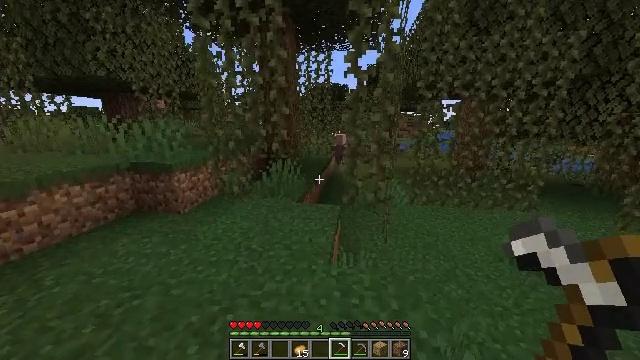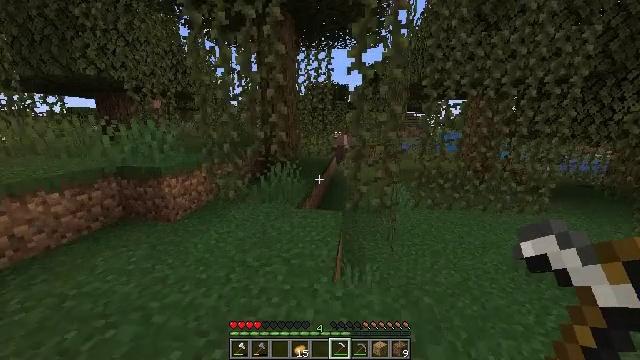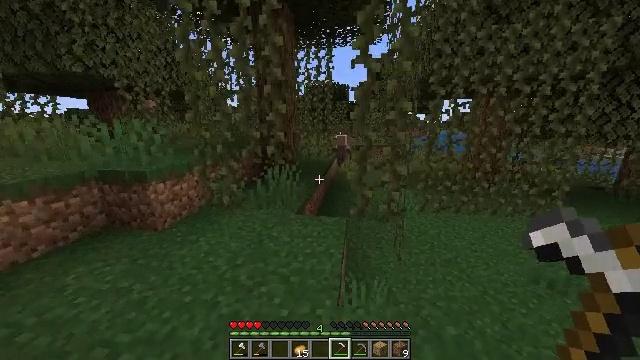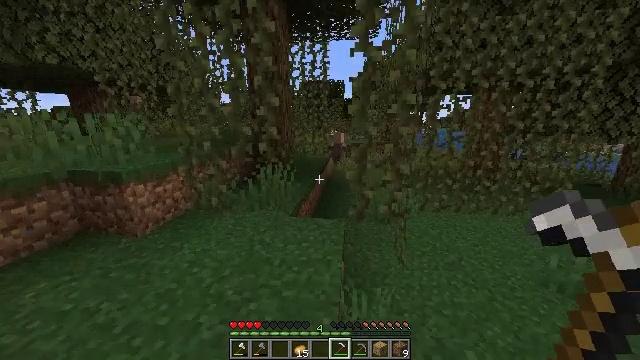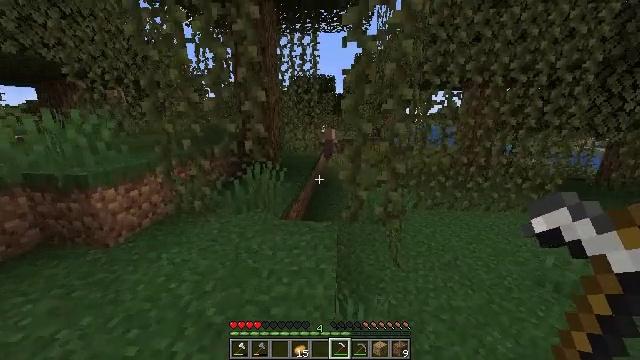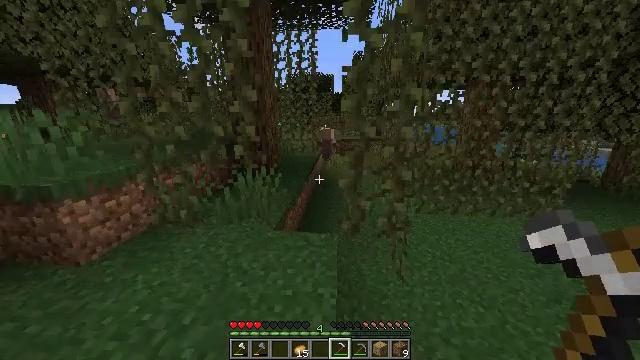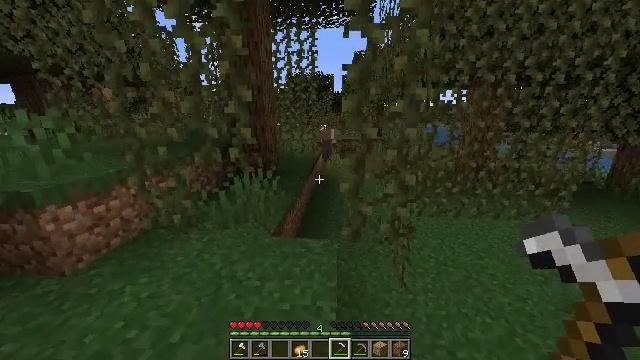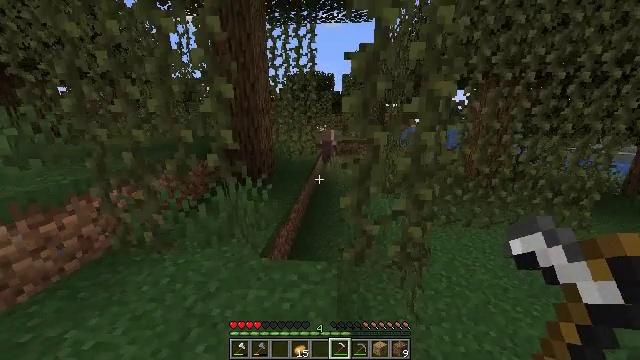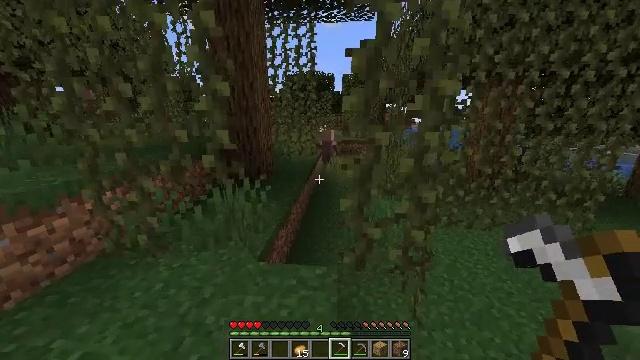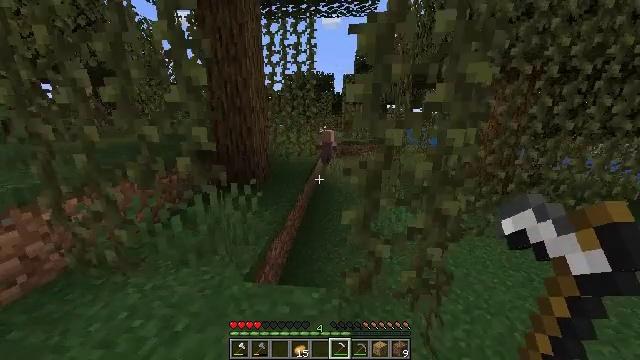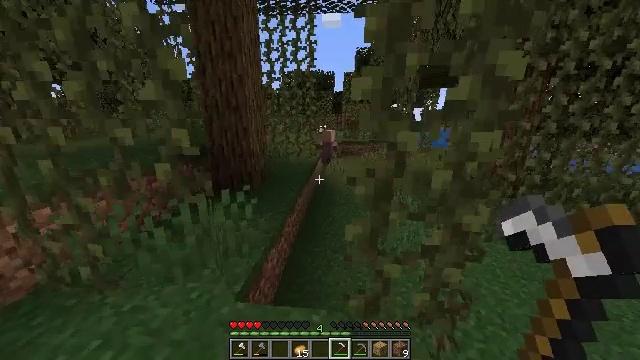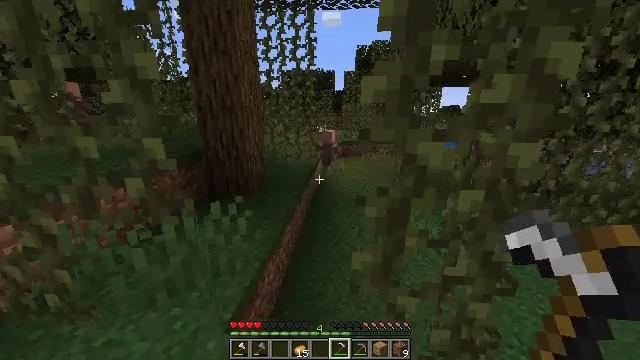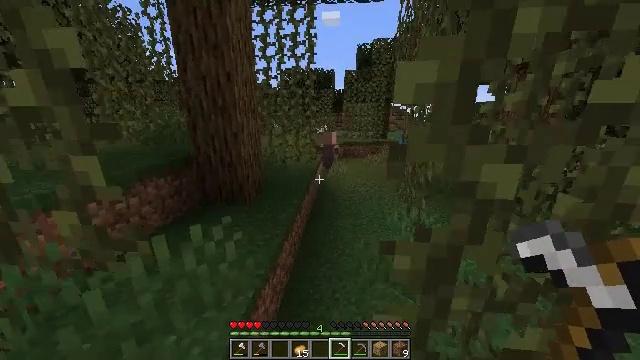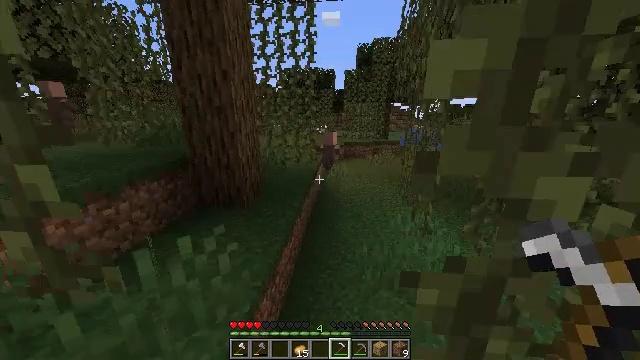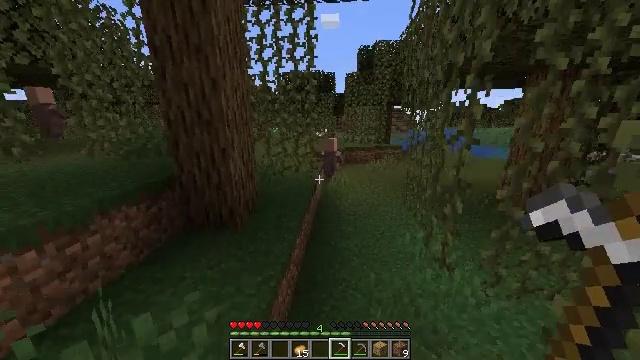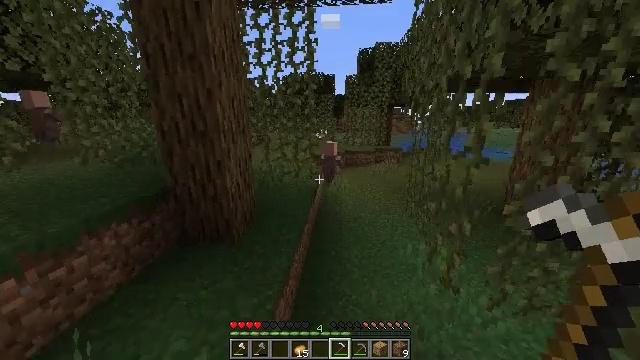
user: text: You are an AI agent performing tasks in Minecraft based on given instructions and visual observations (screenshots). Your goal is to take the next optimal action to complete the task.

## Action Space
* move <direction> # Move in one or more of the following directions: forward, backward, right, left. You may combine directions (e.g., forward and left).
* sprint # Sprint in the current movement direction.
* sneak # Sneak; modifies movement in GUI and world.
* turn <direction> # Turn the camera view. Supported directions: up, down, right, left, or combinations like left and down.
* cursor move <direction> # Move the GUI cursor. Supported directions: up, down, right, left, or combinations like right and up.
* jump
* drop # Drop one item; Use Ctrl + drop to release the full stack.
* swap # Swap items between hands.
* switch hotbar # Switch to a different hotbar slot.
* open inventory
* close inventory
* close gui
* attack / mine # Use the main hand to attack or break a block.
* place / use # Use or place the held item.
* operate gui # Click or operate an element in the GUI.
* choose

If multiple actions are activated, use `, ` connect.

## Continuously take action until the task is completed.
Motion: motion action
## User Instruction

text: Gather bee nest from a tree in the forest.
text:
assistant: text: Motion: move forward, sprint
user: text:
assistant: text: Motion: move forward, sprint
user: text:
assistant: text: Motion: move forward, sprint, turn right
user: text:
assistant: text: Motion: move forward, sprint, turn right
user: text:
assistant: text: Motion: move forward, sprint
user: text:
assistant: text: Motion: move forward, sprint
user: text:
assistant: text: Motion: move forward, sprint
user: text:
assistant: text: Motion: move forward, sprint
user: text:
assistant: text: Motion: move forward, sprint
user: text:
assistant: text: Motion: move forward, sprint
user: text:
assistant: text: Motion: move forward, sprint
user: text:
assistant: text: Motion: move forward, sprint
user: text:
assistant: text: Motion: move forward, sprint
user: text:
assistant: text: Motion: move forward, sprint, jump
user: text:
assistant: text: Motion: move forward, sprint, jump
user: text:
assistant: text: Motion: move forward, sprint, jump
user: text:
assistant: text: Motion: move forward, sprint, jump
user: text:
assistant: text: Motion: move forward, sprint, jump
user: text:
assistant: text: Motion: move forward, sprint, jump
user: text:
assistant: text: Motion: move forward, sprint, jump
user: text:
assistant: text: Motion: move forward, sprint, jump
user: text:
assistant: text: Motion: move forward, sprint, jump
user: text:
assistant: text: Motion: move forward, sprint, jump
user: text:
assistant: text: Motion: move forward, sprint, jump
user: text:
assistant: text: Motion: move forward, sprint, jump
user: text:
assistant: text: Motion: move forward, sprint, jump
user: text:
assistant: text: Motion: move forward, sprint, jump
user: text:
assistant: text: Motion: move forward, sprint, jump
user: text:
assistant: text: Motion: move forward, sprint, jump
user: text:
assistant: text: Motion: move forward, sprint, jump